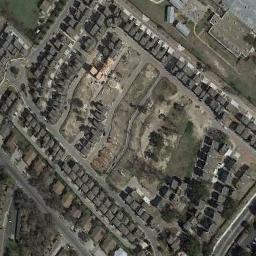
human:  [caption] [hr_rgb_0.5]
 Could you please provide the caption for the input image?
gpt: The mobile home park is on the bare land next to the alley .

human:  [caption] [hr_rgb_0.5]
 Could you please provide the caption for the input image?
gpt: Here is a road with mobile homes on both sides .

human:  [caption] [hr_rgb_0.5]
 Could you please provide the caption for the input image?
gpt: The mobile home park has lots of neatly arranged mobile homes and some lawns are surrounded by these mobile homes .

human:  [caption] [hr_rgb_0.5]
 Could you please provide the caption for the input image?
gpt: There are many buildings of different shapes and sizes in the mobile home parks .

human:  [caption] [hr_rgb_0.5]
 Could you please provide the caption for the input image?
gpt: There are many black buildings and some bare land in the mobile home park .